Question: I have an AST containing a simple list of tokens...

and I simply want to group pairs of balanced parameters into nested trees.
I've been trying various rules but I can't quite get it...
'''
bottomup : findParams;
findParams
: ^(LIST left+=expression* LPARAM inner? RPARAM right+=expression*)
-> ^(LIST $left* ^(PARAMS inner?) $right*);
inner : (left+=expression* LPARAM inner? RPARAM right+=expression*)
-> $left* ^(PARAMS inner?) $right*) | (a+=expression* -> $a*);
fragment expression = INT;
'''
This is sort of like the dyck language, but on a tree rather than a source. Also, I can't debug pattern matching tree grammars using remote debugging which is a hindrance.
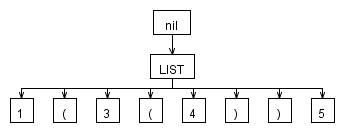
Answer: Your approach is on the right track, but you're mixing a top-down approach with a bottom-up one. Top-down is good for breaking things down: "this list is big, make it into some smaller ones." Bottom-up is good for breaking things : "this is the simplest thing that could be a list, so I'll make it into one."
Here is a bottom-up solution to grouping your nodes:
'''
bottomup
: exit_list
;
exit_list
: ^(LIST pre* LPAR reduced* RPAR post+=.*) -> ^(LIST pre* ^(LIST reduced*) $post*)
;
pre : INT
| LPAR
| ^(LIST .*)
;
reduced
: INT
| ^(LIST .*)
;
'''
For each set of parentheses that contains no other parentheses, convert the contents of that set into a new list. This rule is repeated until there are no more parentheses.
Example:
### Input
'''
1(3(4))5
'''
### Baseline AST

### Final AST

Rule 'bottomup' was recursively applied twice:
'''
applied to (4): (LIST 1 '(' 3 '(' 4 ')' ')' 5) -> (LIST 1 '(' 3 (LIST 4) ')' 5)
applied to (3(4)): (LIST 1 '(' 3 (LIST 4) ')' 5) -> (LIST 1 (LIST 3 (LIST 4)) 5)
'''